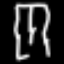
Label: chair